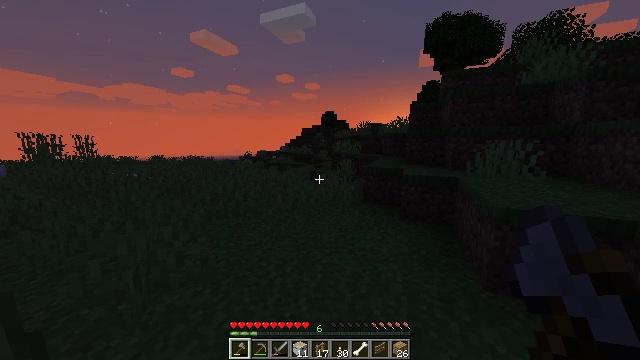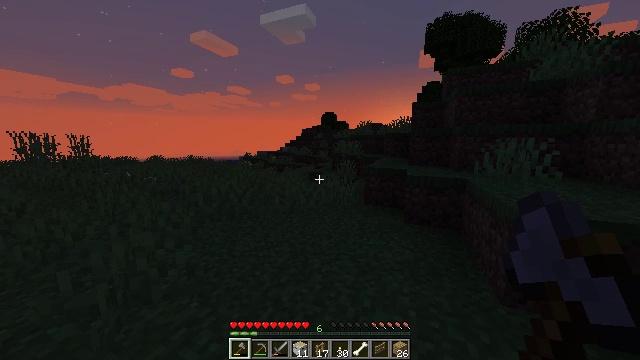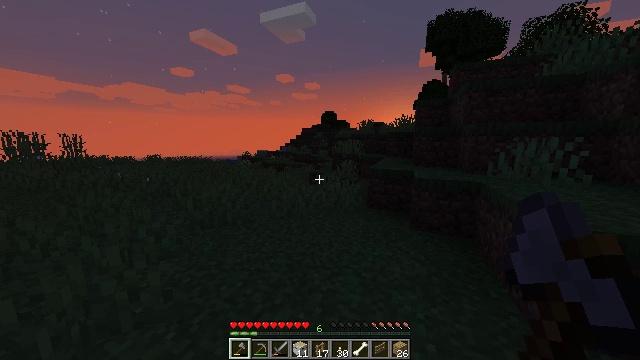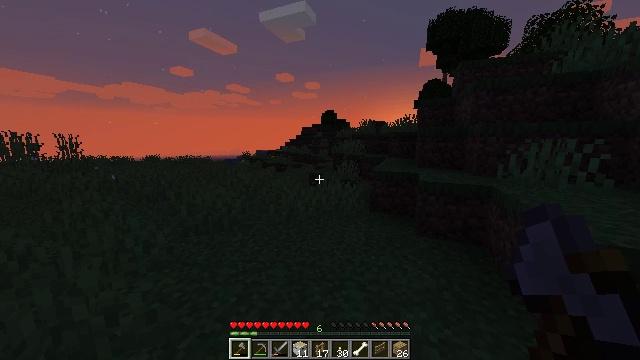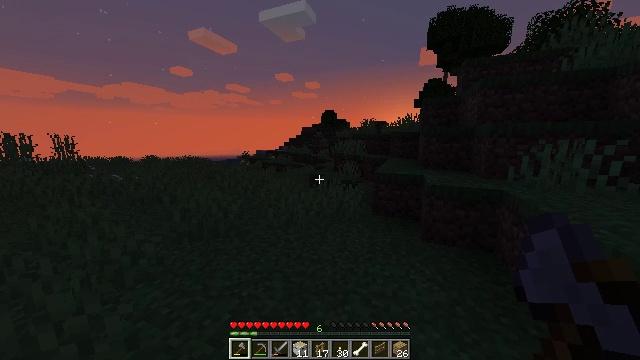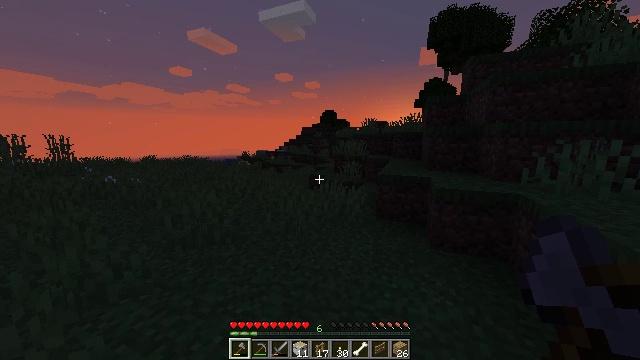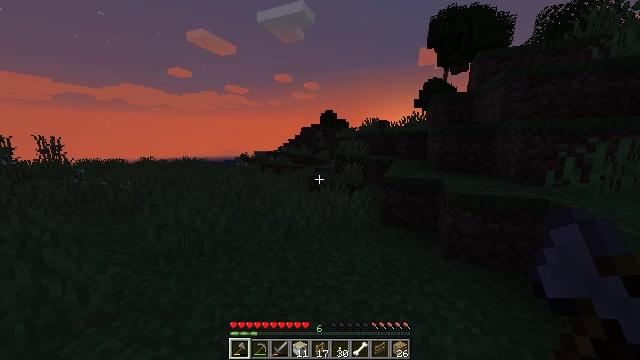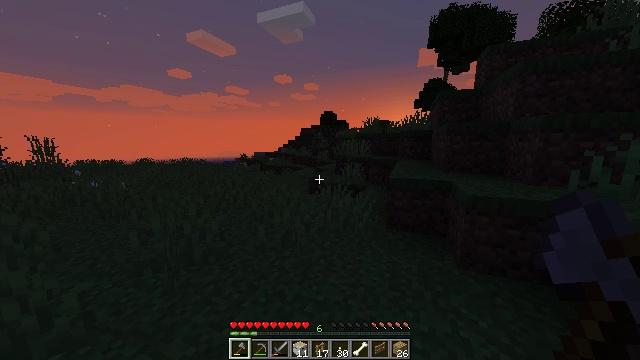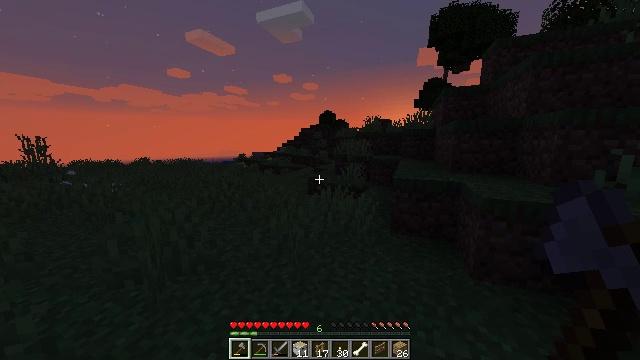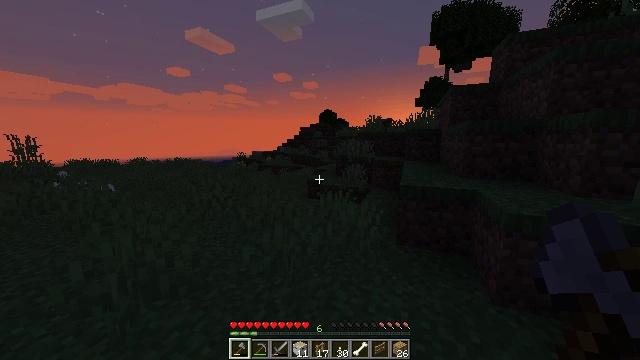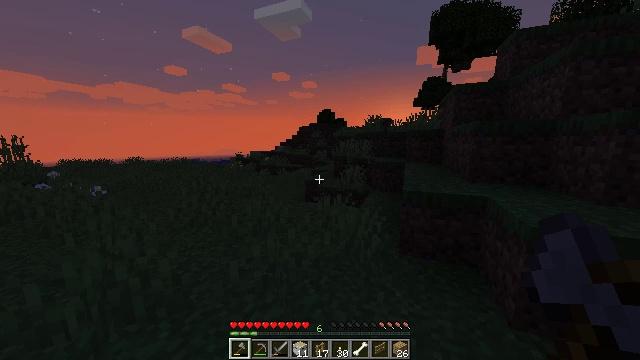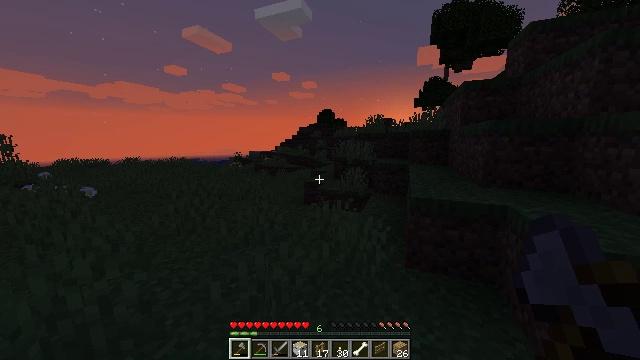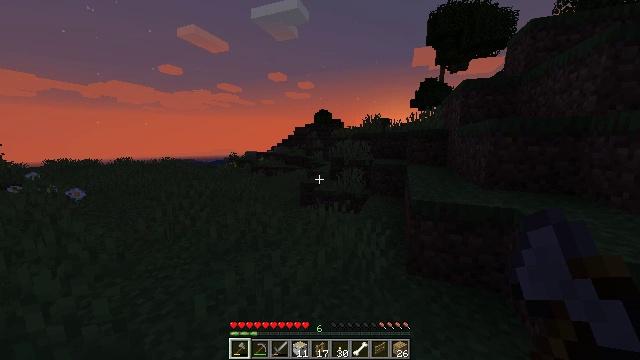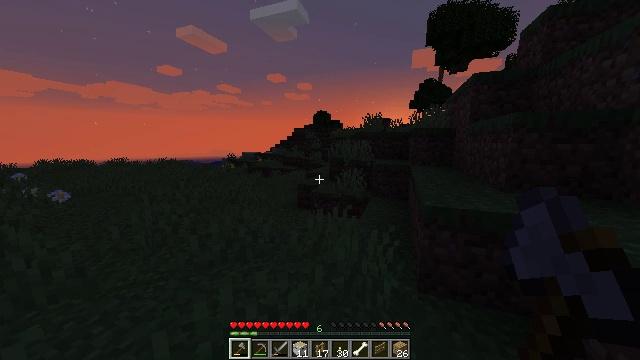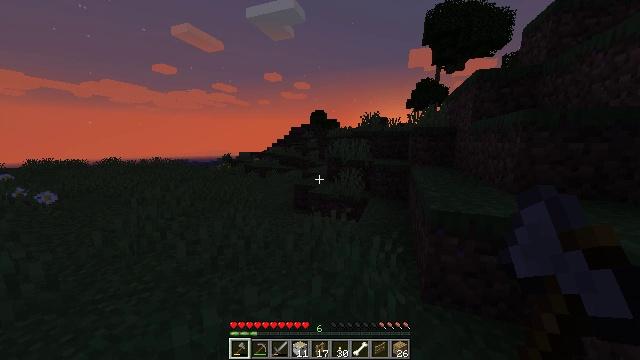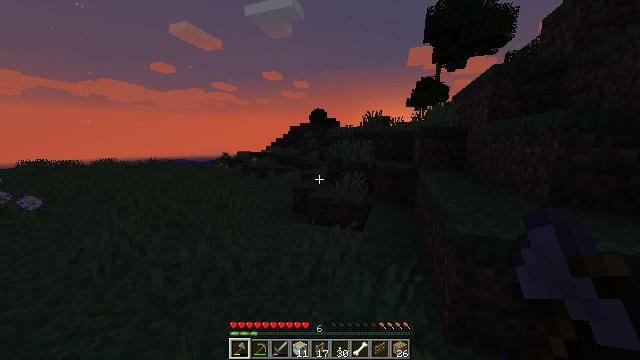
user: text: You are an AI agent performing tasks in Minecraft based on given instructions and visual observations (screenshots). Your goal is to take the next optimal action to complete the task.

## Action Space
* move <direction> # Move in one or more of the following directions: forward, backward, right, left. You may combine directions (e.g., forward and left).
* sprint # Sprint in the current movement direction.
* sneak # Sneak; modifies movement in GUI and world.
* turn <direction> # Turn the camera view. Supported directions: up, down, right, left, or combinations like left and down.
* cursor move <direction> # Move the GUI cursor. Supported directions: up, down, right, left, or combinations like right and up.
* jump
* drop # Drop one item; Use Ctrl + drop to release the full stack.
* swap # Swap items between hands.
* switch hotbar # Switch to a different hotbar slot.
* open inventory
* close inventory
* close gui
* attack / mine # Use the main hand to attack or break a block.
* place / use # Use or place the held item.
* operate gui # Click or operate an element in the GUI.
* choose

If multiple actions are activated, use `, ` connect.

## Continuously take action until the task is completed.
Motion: motion action
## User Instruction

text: Craft a gray bed.
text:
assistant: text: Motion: move forward, sprint
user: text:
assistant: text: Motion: move forward, sprint
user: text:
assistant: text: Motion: move forward, sprint
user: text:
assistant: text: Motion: move forward, sprint
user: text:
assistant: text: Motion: move forward, sprint
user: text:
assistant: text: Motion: move forward, sprint
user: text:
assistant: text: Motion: move forward, sprint
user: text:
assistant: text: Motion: move forward, sprint
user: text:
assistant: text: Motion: move forward, sprint
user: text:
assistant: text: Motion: move forward, sprint
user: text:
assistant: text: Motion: move forward, sprint
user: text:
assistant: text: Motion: move forward, sprint
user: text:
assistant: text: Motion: move forward, sprint
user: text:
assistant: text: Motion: move forward, sprint
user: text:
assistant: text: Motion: move forward, sprint
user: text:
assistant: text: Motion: move forward, sprint
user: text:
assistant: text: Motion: move forward, sprint
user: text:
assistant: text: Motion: move forward, sprint
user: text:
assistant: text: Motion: move forward, sprint
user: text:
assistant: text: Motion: move forward, sprint
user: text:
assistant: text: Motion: move forward, sprint, turn left
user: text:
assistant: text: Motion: move forward, sprint, turn left
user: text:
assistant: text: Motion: move forward, sprint, turn left
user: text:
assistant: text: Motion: move forward, sprint
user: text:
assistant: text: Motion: move forward, sprint
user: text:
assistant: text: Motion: move forward, sprint
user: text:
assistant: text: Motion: move forward, sprint
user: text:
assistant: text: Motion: move forward, sprint
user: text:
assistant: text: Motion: move forward, sprint
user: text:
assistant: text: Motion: move forward, sprint